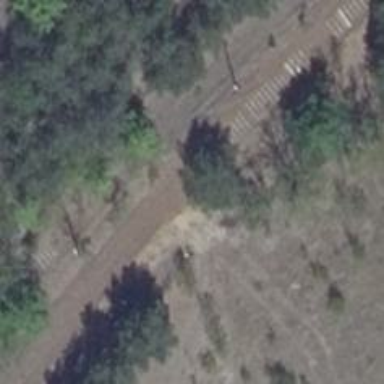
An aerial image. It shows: Abandoned railway.